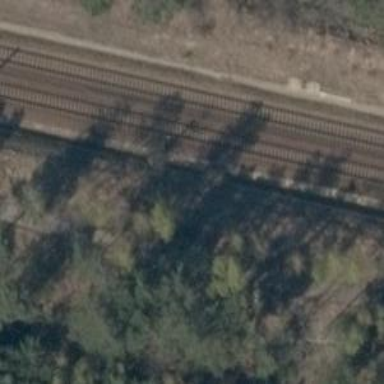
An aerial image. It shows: Railway signal.